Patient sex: F
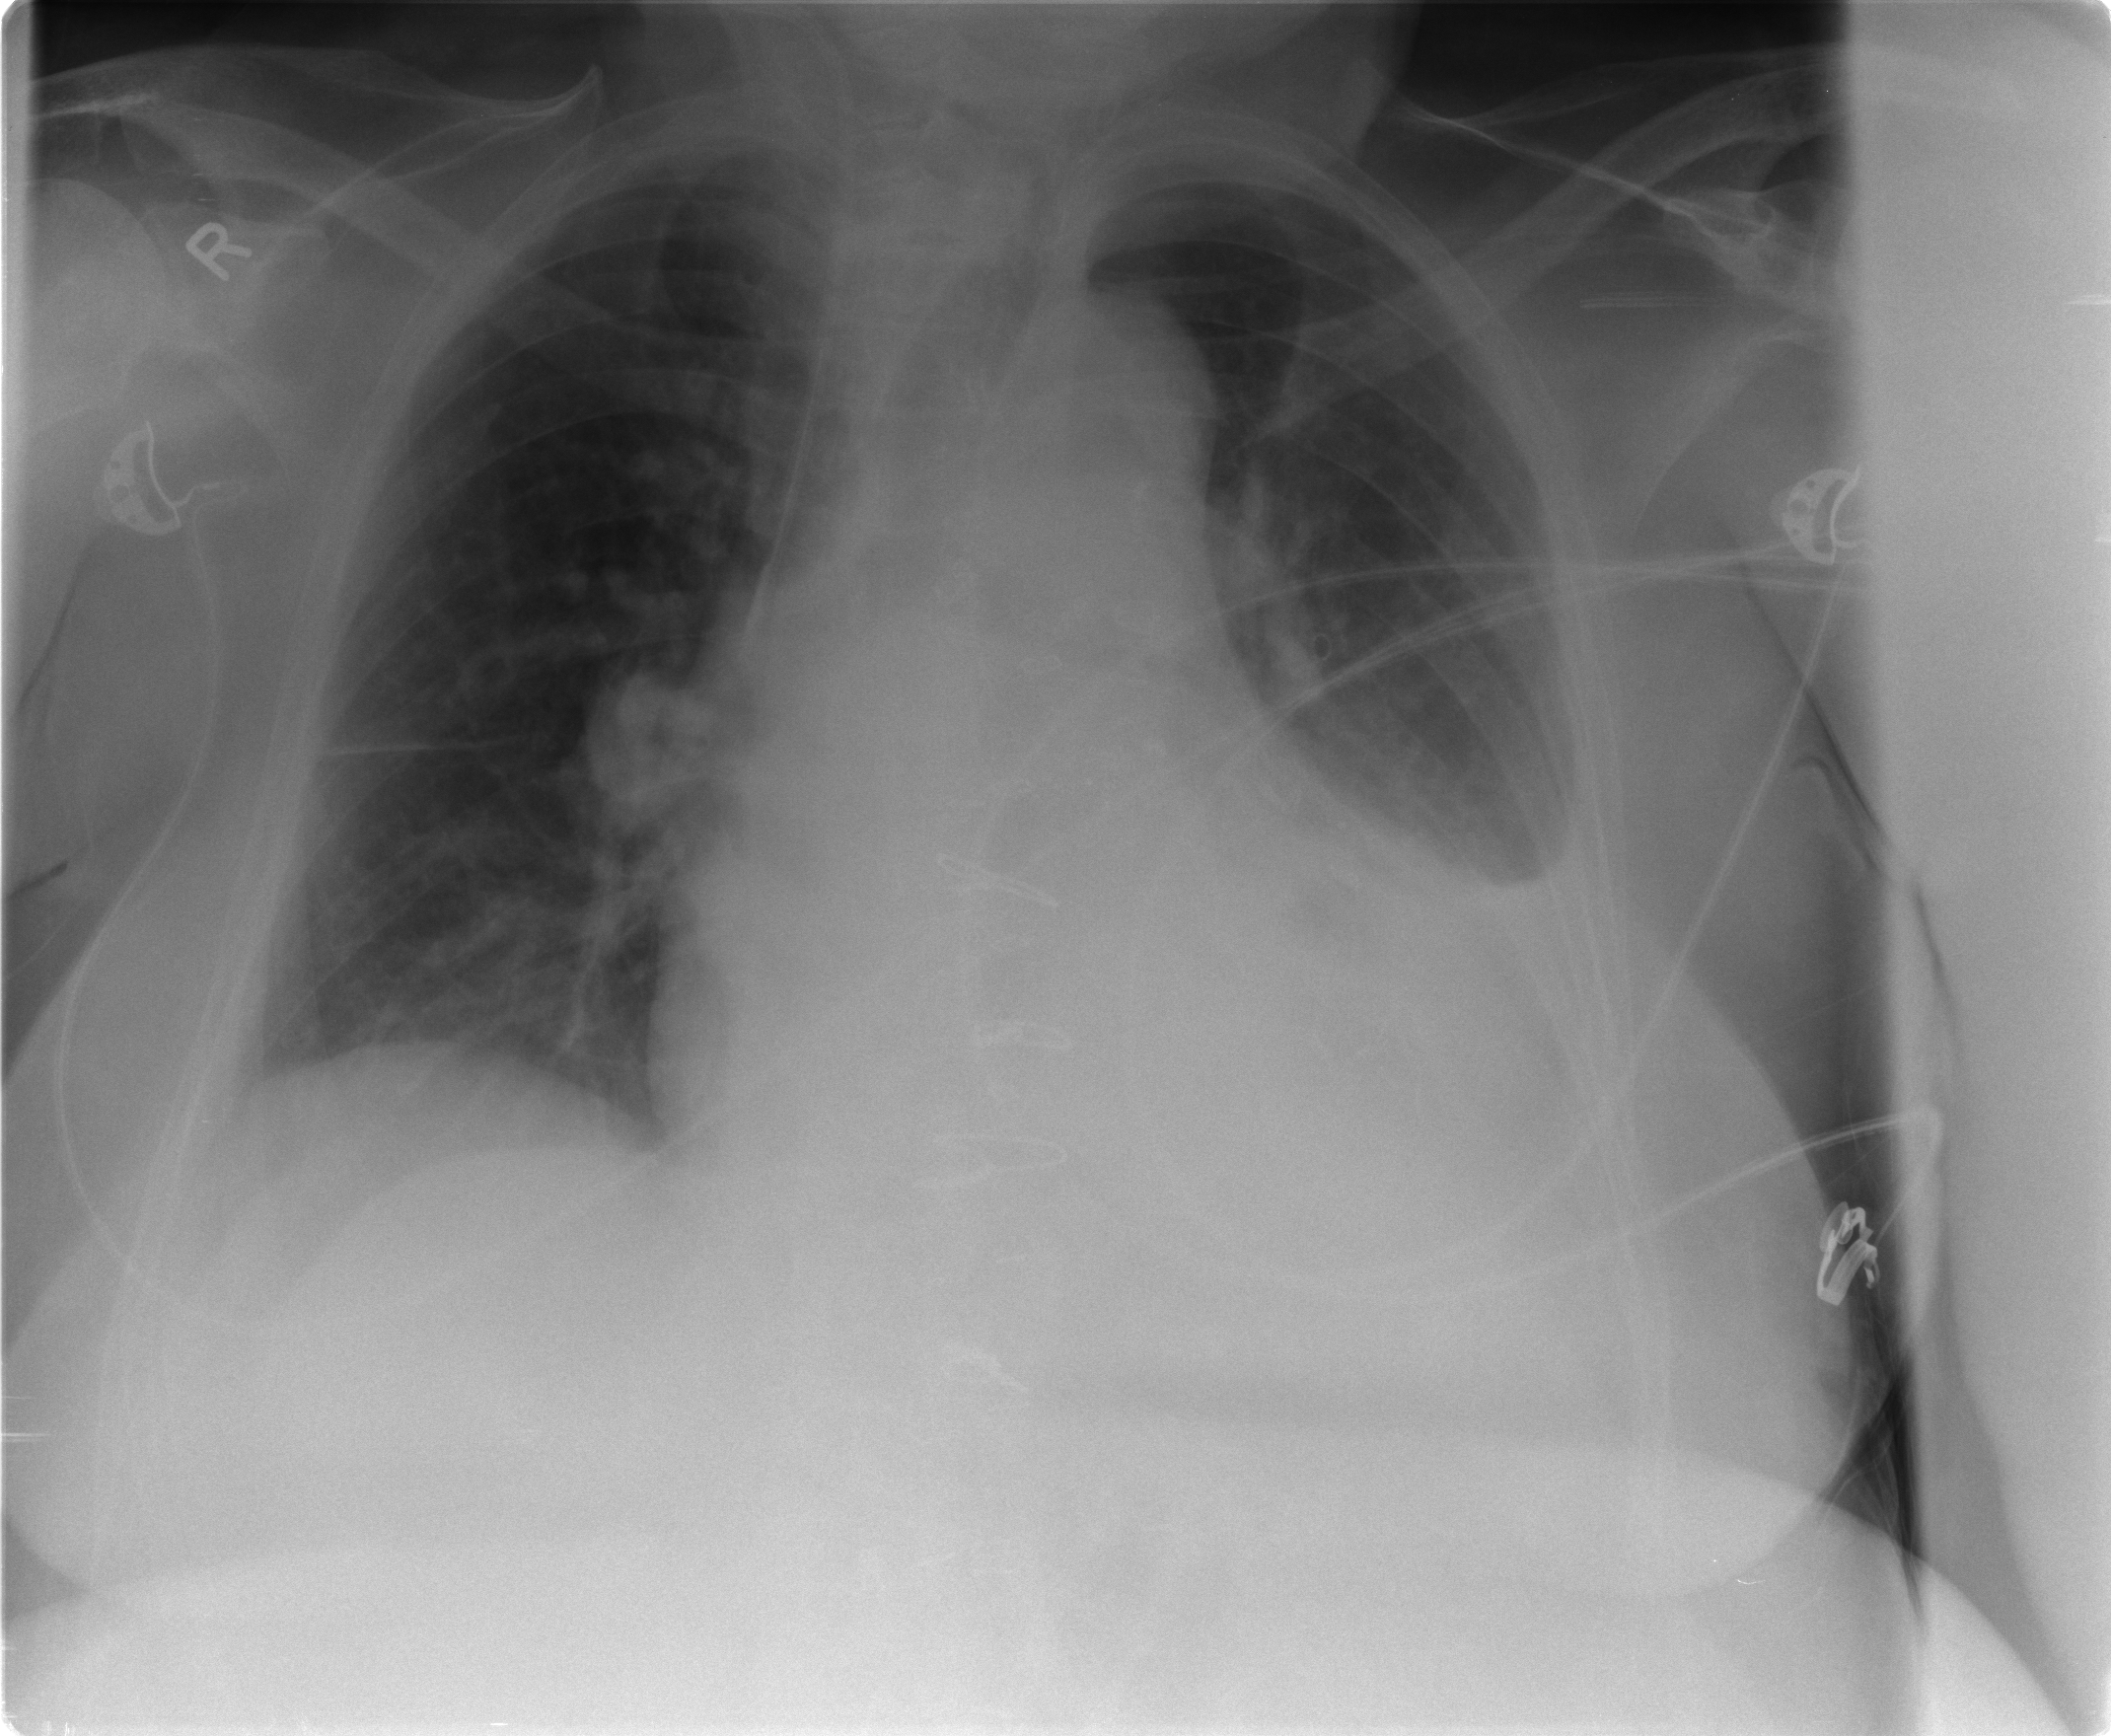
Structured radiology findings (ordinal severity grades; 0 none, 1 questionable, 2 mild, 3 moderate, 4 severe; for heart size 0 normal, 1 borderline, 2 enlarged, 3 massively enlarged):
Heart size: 2
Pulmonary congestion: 0
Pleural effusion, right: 0
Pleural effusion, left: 2
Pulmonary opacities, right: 0
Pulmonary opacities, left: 0
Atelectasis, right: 0
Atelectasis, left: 2